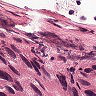
Metastatic tissue present: yes